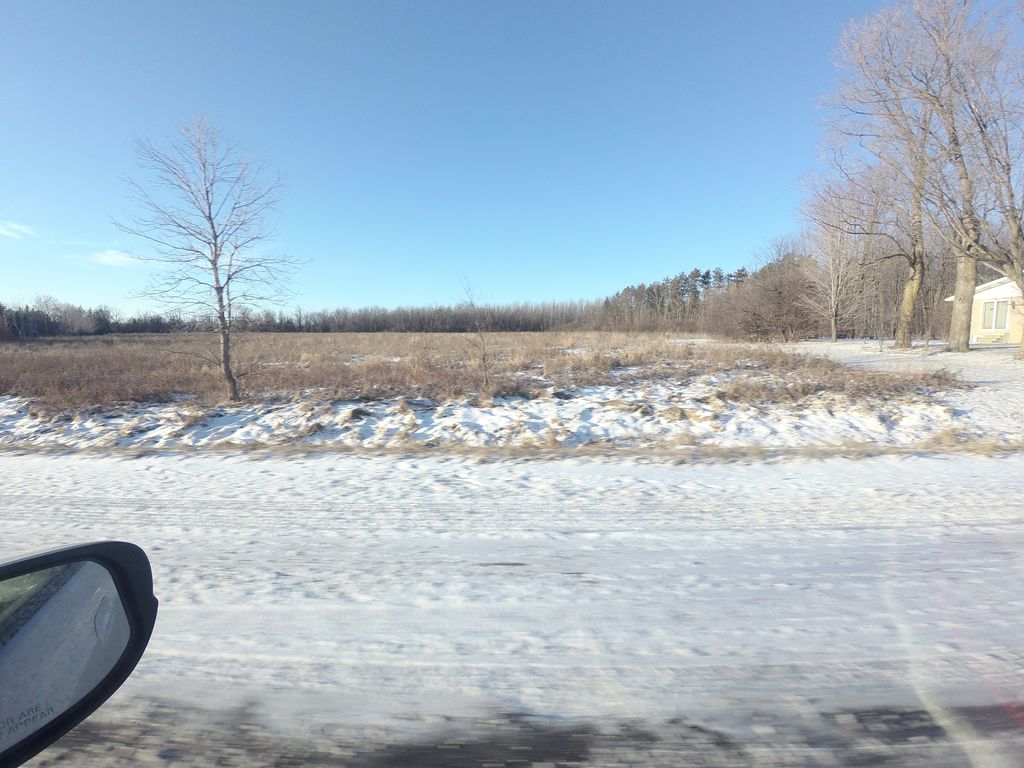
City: ottawa-gatineau